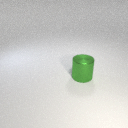
large green metal cylinder